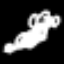
Label: squiggle